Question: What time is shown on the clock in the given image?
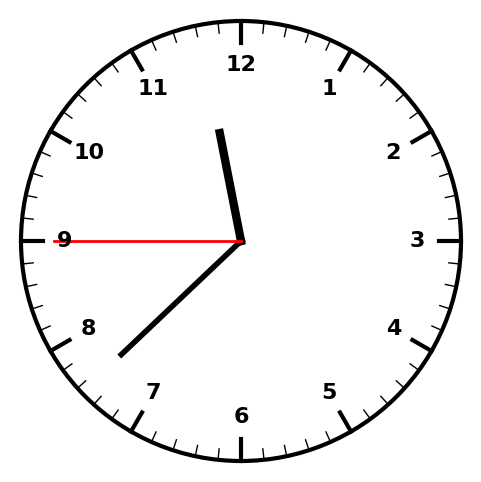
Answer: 11:37:45